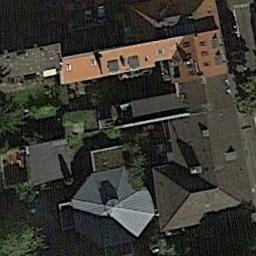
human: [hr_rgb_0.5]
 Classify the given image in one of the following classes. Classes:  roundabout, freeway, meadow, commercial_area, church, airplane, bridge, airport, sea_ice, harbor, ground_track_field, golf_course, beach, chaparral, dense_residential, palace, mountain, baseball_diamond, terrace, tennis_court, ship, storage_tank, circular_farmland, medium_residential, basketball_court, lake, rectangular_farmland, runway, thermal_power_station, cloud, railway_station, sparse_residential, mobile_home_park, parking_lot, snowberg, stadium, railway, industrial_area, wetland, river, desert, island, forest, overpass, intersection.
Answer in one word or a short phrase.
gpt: church